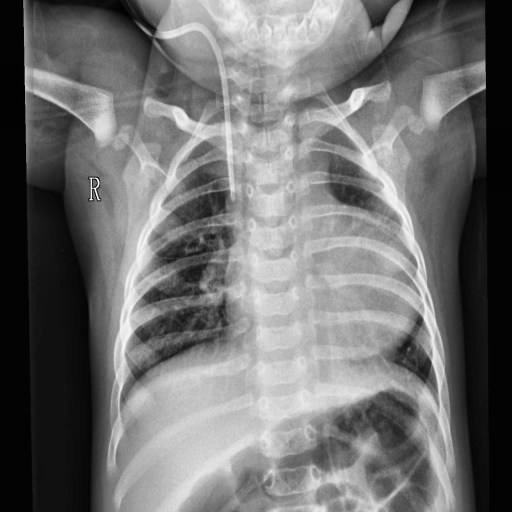
Finding: PNEUMONIA